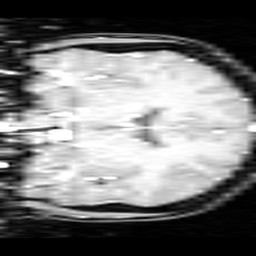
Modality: inplaneT1
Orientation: coronal
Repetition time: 0.2 s
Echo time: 0.0036 s